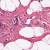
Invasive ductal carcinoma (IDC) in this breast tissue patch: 0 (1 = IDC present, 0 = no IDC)